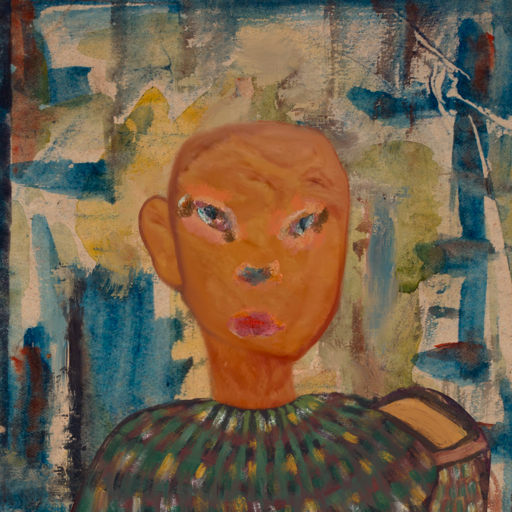
Background: Orphan, Head And Neck Front: Pious_Lady, Face Front: Boggyland, Bust: After_Raid, Hair Front: Blank, Head Accessory: Blank, Second Necklace: Blank, Necklace: Blank, Baby: Blank